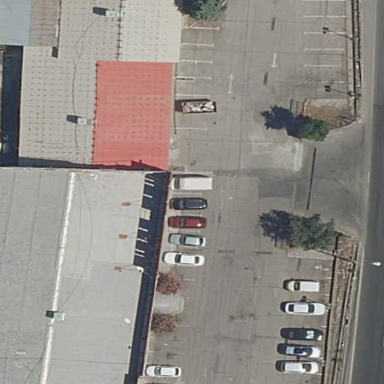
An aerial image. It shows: Industrial building.